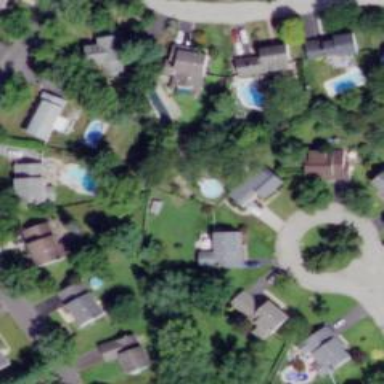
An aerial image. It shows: Neighborhood.